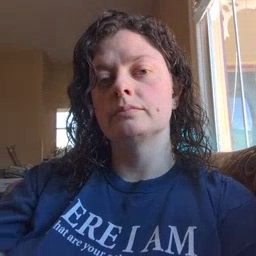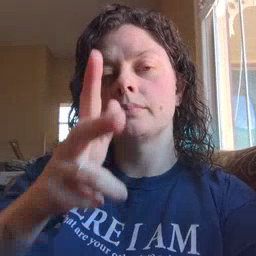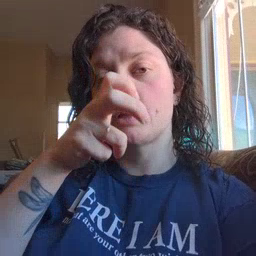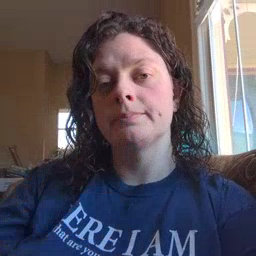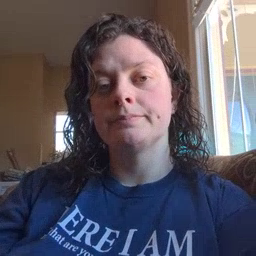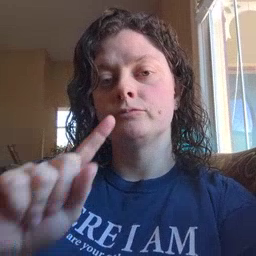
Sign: bug